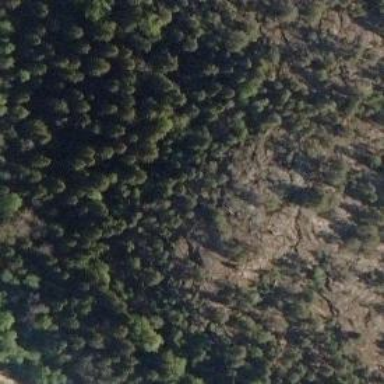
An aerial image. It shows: Natural cliff.